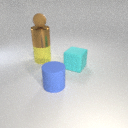
large yellow rubber cylinder below small brown rubber sphere